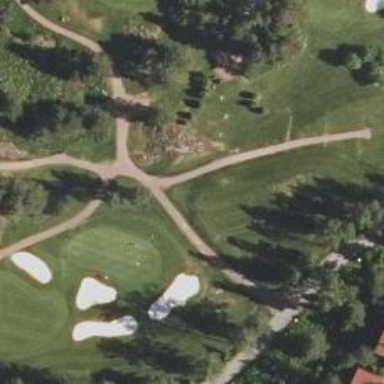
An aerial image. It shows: Path for both roads and golfers.